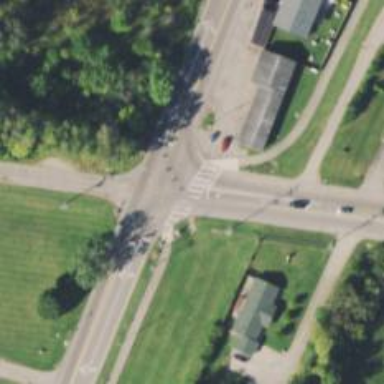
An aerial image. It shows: Crossing on asphalt cycleway.